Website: ulta-beauty
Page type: payment
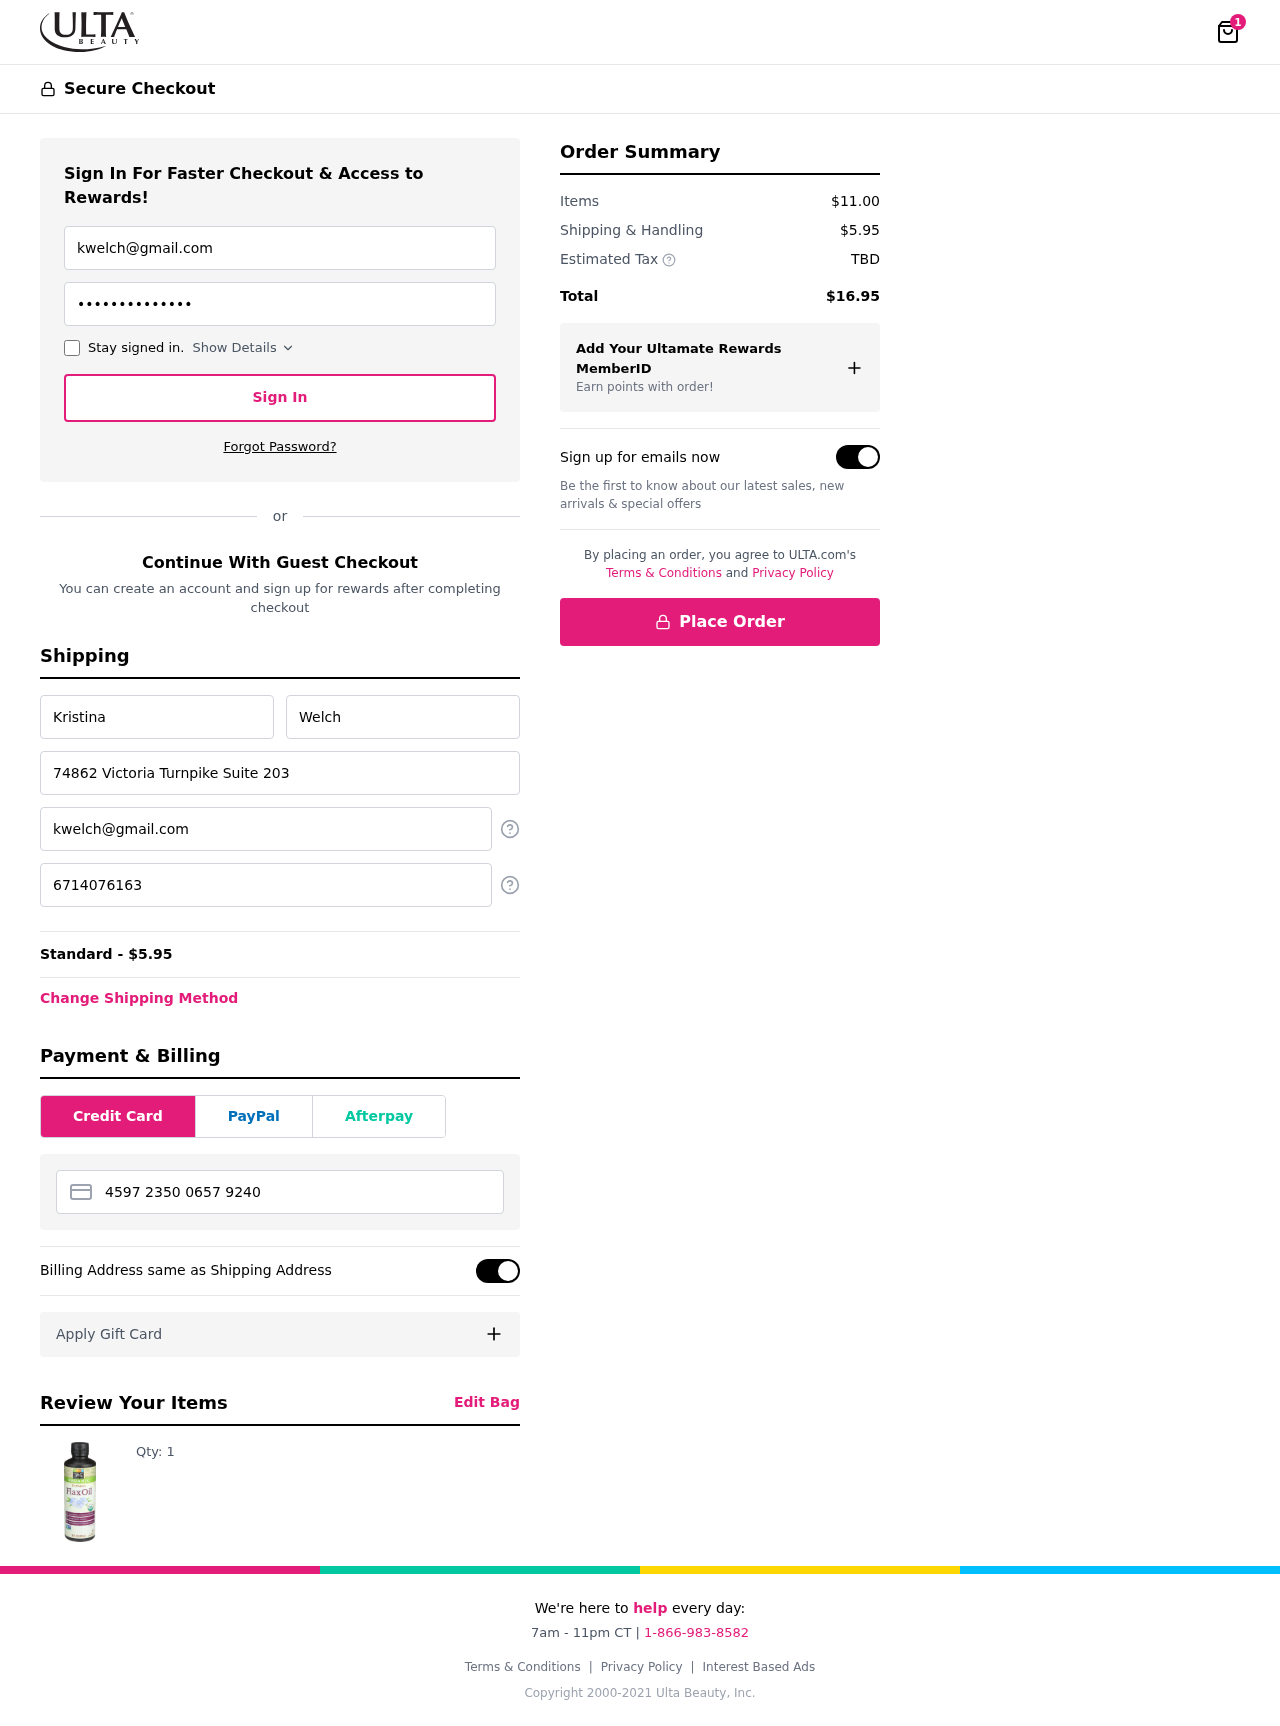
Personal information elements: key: PII_CARD_NUMBER
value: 4597 2350 0657 9240
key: PII_EMAIL
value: kwelch@gmail.com
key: PII_FIRSTNAME
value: Kristina
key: PII_LASTNAME
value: Welch
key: PII_PHONE
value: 6714076163
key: PII_STREET
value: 74862 Victoria Turnpike Suite 203
Product elements: key: PRODUCT1_QUANTITY
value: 1
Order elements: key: ORDER_NUM_ITEMS
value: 1
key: ORDER_SHIPPING_COST
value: $5.95
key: ORDER_SHIPPING_COST
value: Standard - $5.95
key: ORDER_SUBTOTAL
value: $11.00
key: ORDER_TAX
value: TBD
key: ORDER_TOTAL
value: $16.95